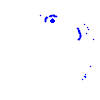
Particle: electron